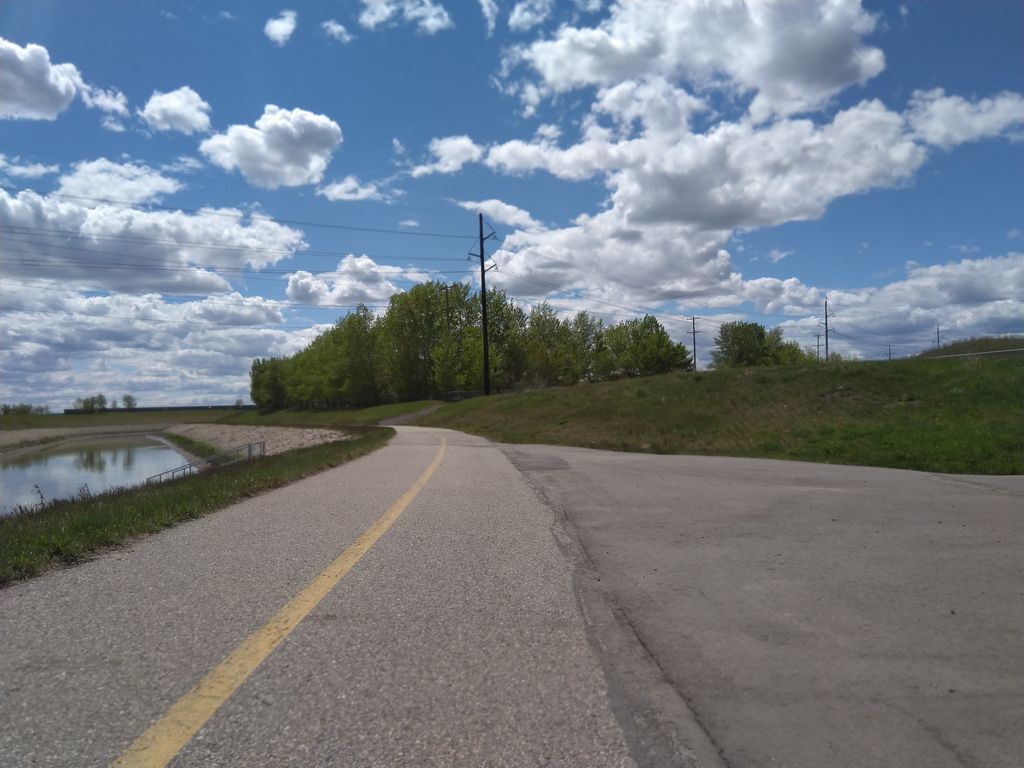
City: calgary